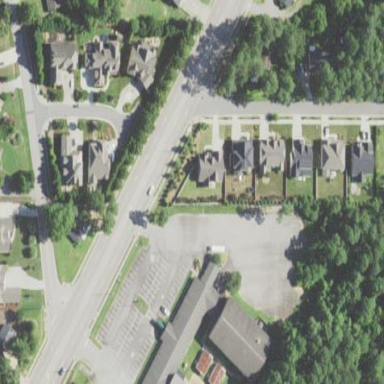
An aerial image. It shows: Residential area within neighborhood.